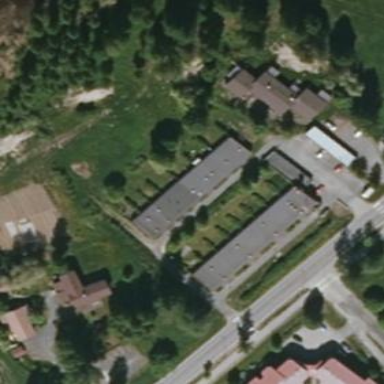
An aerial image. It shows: Terrace building.